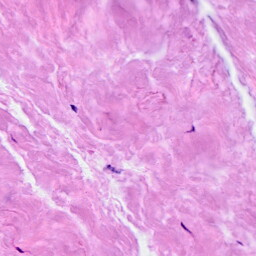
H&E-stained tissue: Breast